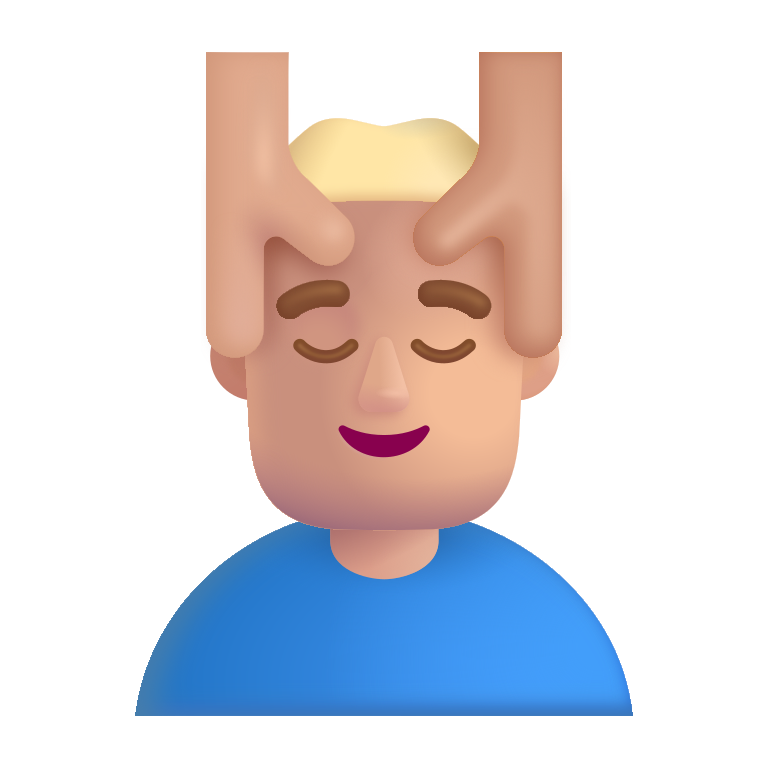
man getting massage color  light